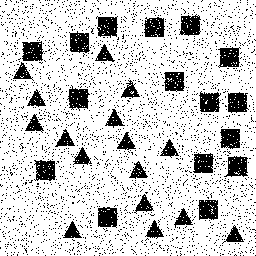
Squares: 16
Triangles: 16
Stars: 0
Total shapes: 32